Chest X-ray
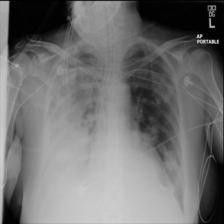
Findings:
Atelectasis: negative
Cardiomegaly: negative
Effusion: negative
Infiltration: positive
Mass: negative
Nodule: negative
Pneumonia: negative
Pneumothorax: negative
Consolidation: negative
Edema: negative
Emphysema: negative
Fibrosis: negative
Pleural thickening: negative
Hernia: negative